Question: I cannot get the tooltip positioner function to work. It acts as if this function is not here at all and loads the tooltip like normal. The event function above it works. I have tried everything and cannot figure out why it is simply ignoring this. I can use any of the other properties of the tooltip like shadow but the positioner will not work. The chart draws with all my settings except the positioner setting.
This is echoed onto a page with php inside a domready mootools function.
'''
var chart_options = '.$chart_options.'
chart_options.xAxis.events = {setExtremes:function (e){ChartSettings.load_zoom_data(e)}}
chart_options.tooltip = {positioner: function () {return {x:10,y:30}}}
window.chart = new Highcharts.StockChart(chart_options, function (chart){
chart.addEvent("tooltipRefresh", function (){ChartSettings.set_hover_points(chart.hoverPoints)});
});
'''
Your help is greatly appreciated.
Here is an example of this working:
<URL>

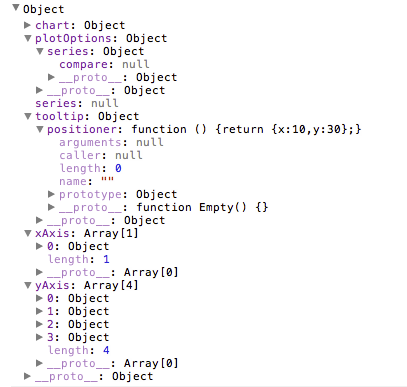
Answer: Turns out this was a real problem in the version of highstock I was using. I upgraded to the latest version and now it works. Thank you all for your help and direction.
The version it does not work in is v1.1.5.
thanks,